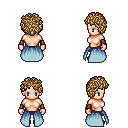
a pixel art fantasy rpg character, female body template, human, light skin, overskirt, red pants, blonde curly afro hairstyle, cloth bracers, four views (front, back, left, right), 2x2 character sprite sheet, small pixel art, hard edges, no anti-aliasing